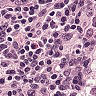
Metastatic tissue present: no